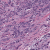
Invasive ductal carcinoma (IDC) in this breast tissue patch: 1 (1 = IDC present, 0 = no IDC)